Question: I am using the DigG Digg Social Media Plugin for Wordpress using the manual code option:
My HTML is the following but this is not much use as its generated via PHP - I have implemented the media class and the boxes!
What my main issue is how can I get all the icons aligned via the same height?

<URL>
'''
<div class="diggSocialMedia">
<div class="box0">
<?php dd_fbshare_generate('Compact') ?>
</div>
<div class="box1">
<?php dd_twitter_generate('Compact','hakatours') ?>
</div>
<div class="box2">
<?php dd_fblike_generate('Like Button Count') ?>
</div>
<div class="box3">
<?php dd_google1_generate('Compact') ?>
</div>
</div>
'''
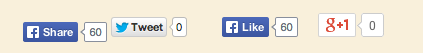
Answer: '''
.diggSocialMedia > div {
vertical-align:top;
}
'''